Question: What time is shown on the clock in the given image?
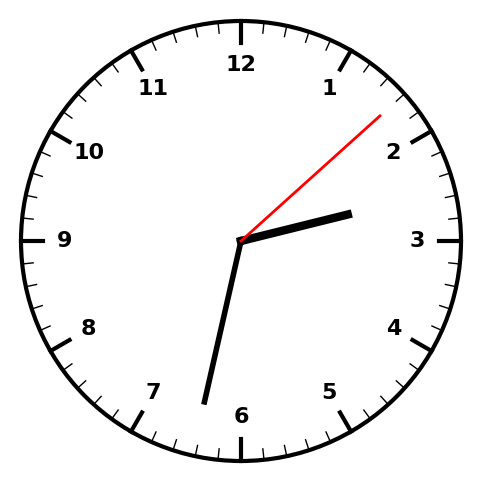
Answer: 02:32:08